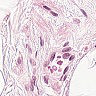
Metastatic tissue present: no